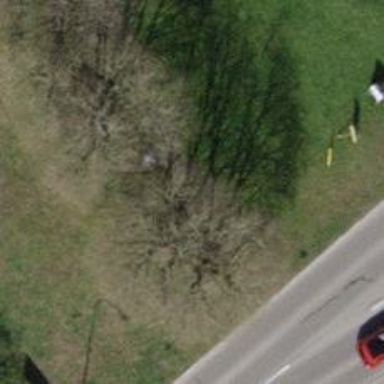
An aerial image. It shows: Brown bench in the vicinity.